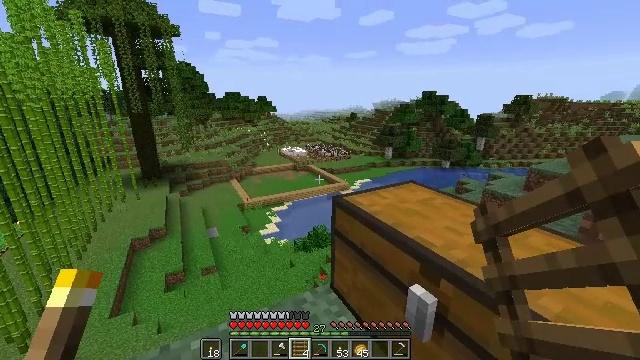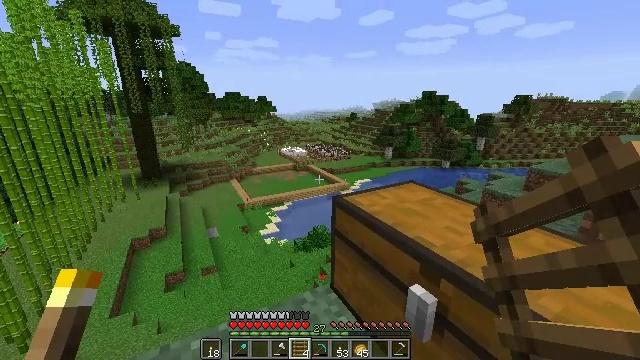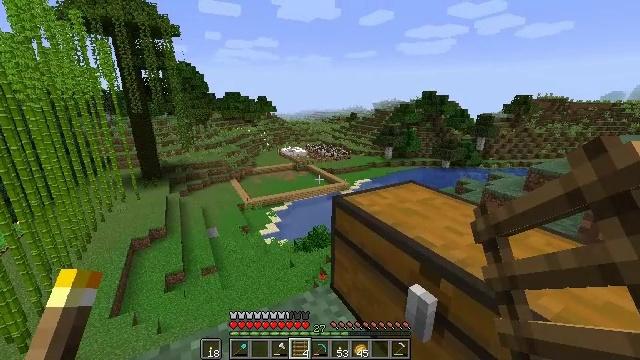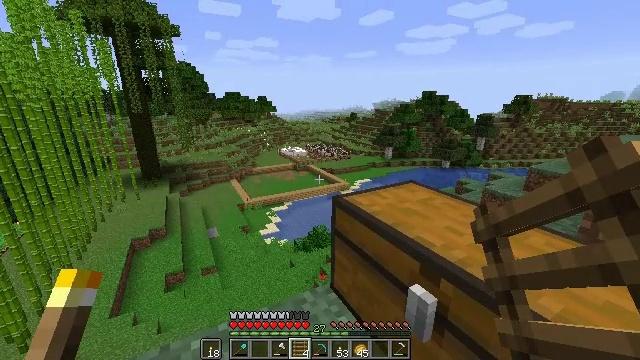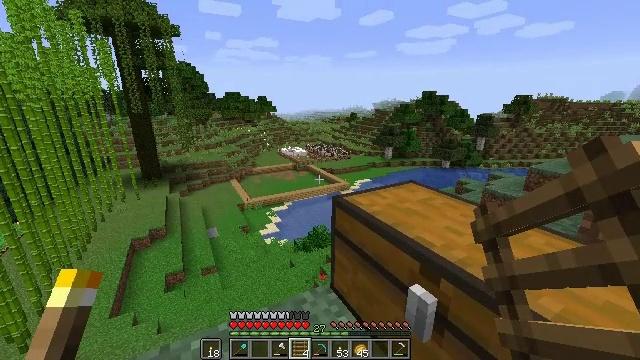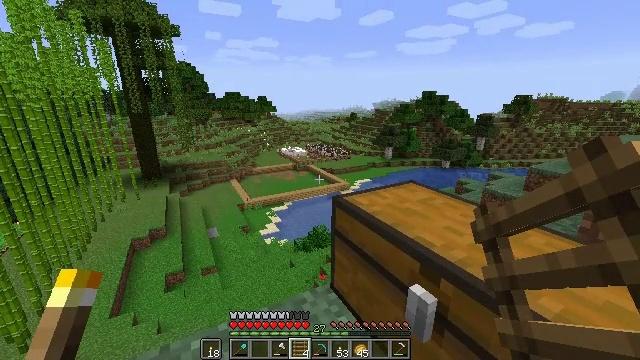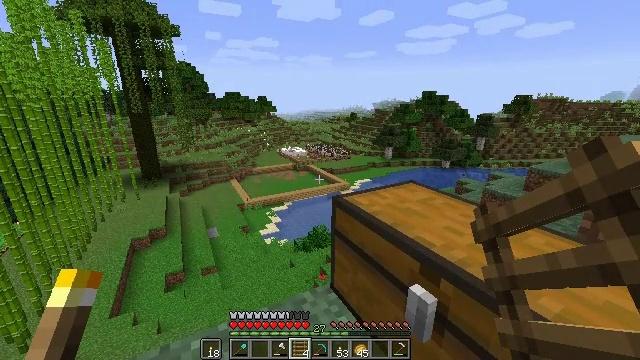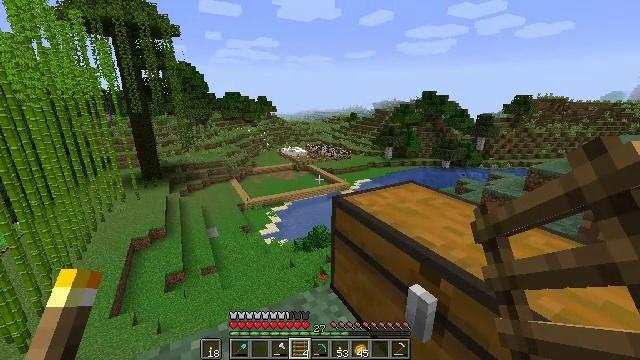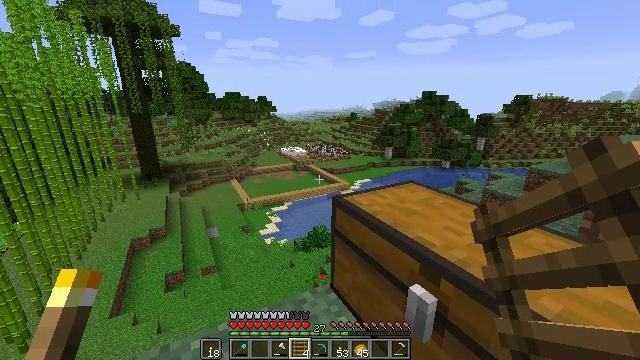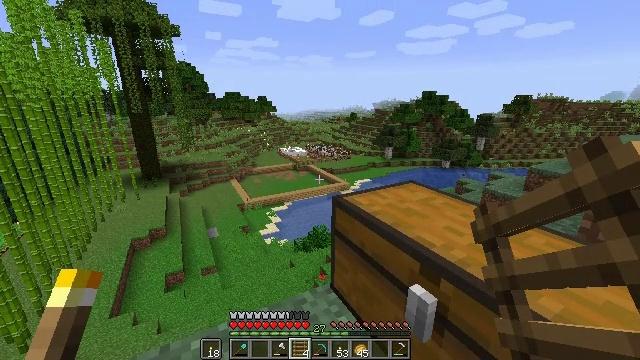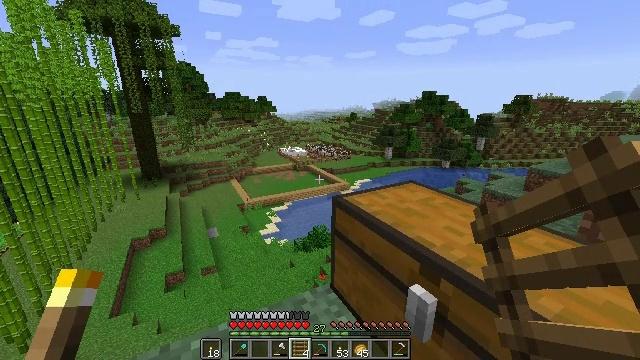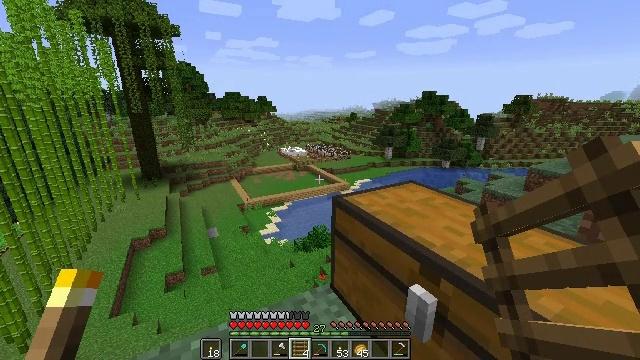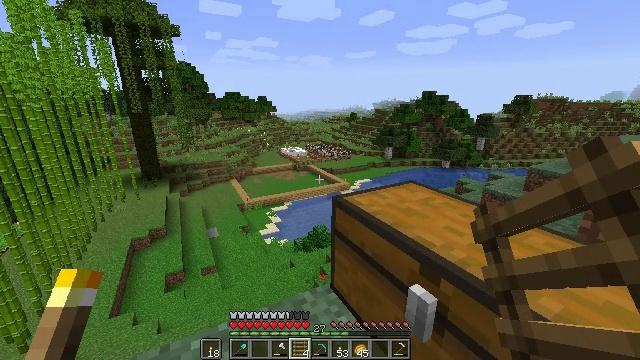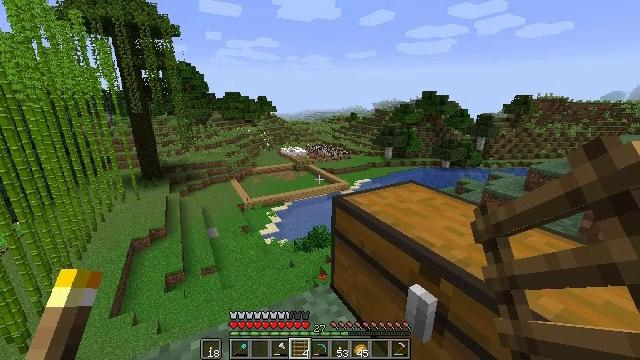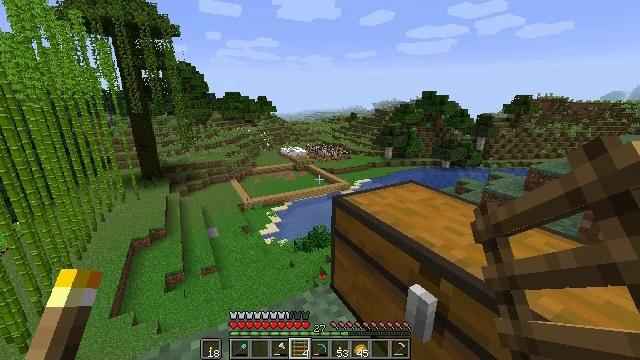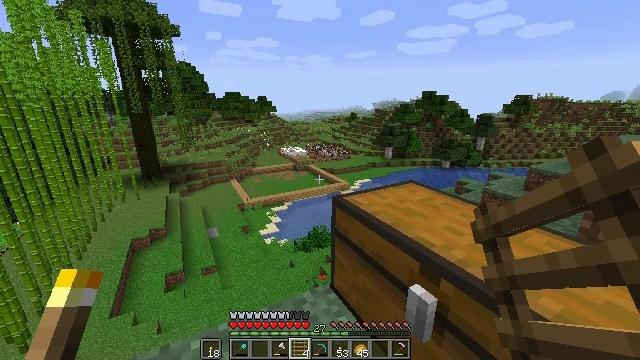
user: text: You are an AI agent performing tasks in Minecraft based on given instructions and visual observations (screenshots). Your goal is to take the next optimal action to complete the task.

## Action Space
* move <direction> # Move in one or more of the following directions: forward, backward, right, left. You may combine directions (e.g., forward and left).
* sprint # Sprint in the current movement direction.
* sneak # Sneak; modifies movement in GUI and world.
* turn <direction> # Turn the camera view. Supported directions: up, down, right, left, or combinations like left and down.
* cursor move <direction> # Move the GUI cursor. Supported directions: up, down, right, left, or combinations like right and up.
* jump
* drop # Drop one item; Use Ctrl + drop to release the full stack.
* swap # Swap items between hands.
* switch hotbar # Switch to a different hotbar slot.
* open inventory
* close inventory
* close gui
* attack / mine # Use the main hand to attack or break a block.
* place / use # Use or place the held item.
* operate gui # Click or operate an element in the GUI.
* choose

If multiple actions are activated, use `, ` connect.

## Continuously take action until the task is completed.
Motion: motion action
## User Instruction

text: Disassemble the ladder.
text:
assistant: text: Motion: no_op
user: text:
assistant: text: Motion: no_op
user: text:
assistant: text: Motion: no_op
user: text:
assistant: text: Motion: no_op
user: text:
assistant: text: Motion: no_op
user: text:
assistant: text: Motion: no_op
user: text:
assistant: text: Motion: no_op
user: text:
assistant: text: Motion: no_op
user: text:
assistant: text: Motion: no_op
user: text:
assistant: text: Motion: no_op
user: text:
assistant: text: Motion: no_op
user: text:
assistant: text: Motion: no_op
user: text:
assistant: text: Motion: no_op
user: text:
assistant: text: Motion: no_op
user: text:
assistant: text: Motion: no_op
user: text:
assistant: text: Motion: no_op
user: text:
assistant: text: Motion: no_op
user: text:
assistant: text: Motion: no_op
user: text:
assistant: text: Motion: no_op
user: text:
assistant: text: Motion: no_op
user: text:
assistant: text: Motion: no_op
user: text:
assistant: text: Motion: no_op
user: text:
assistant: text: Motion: no_op
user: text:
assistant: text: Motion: no_op
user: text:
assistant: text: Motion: no_op
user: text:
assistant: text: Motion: no_op
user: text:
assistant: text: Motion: no_op
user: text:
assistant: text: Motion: no_op
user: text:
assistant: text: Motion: no_op
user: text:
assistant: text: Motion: no_op